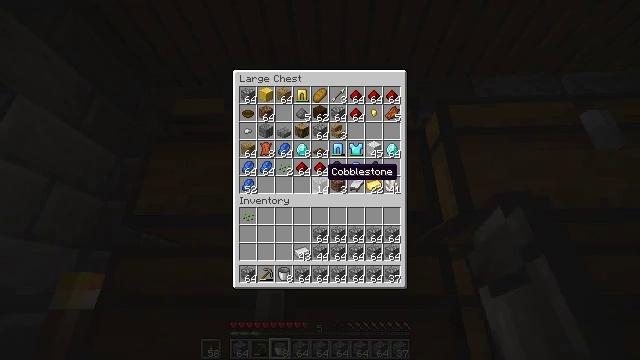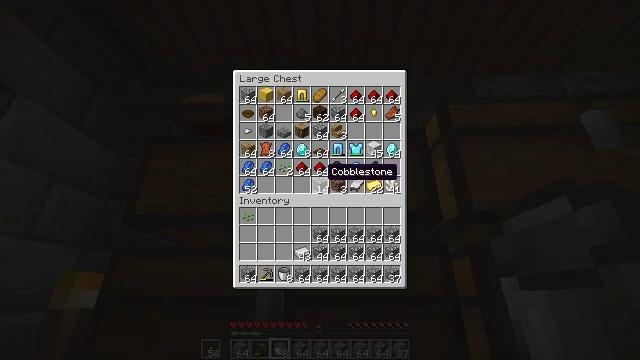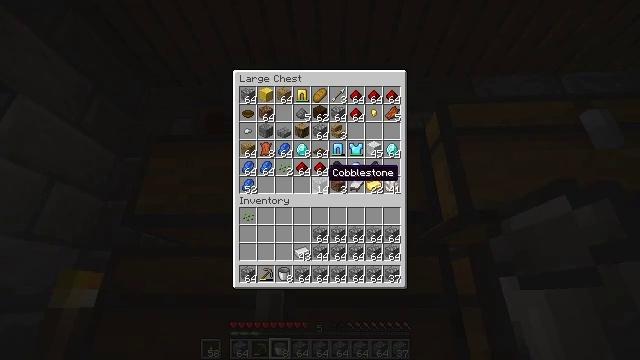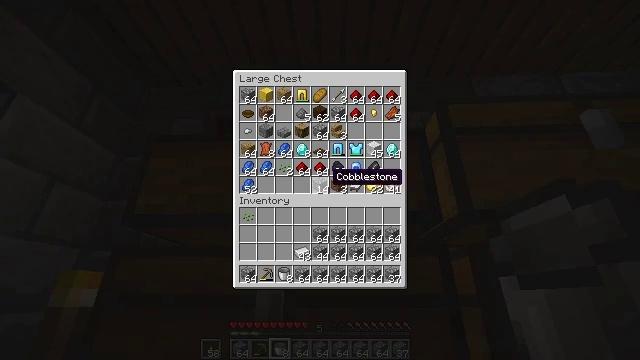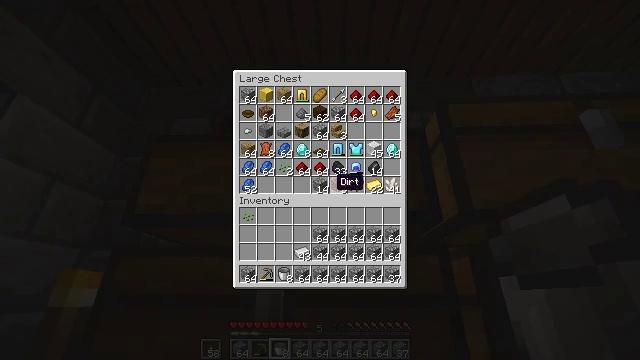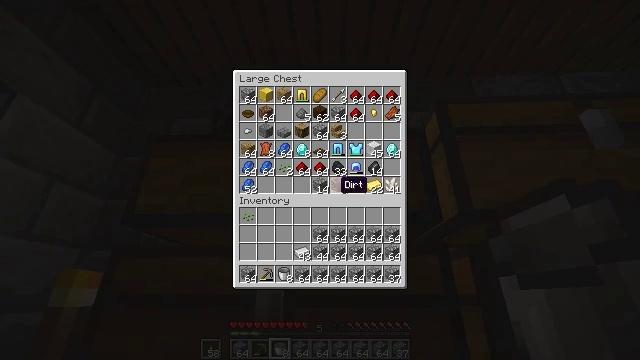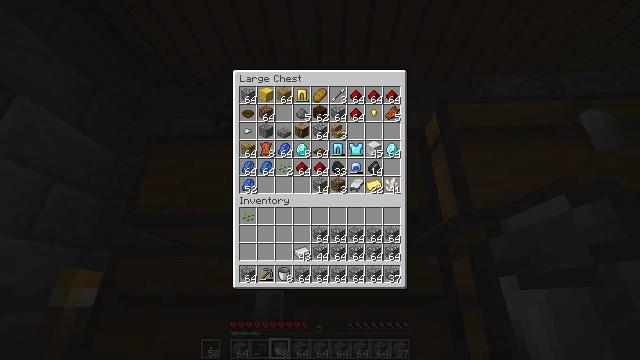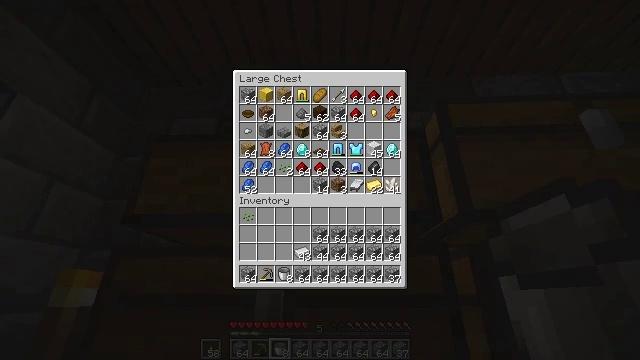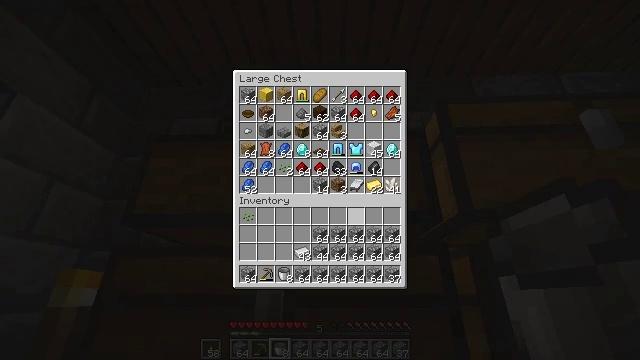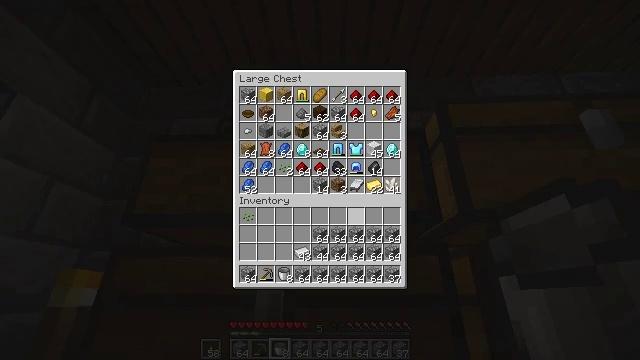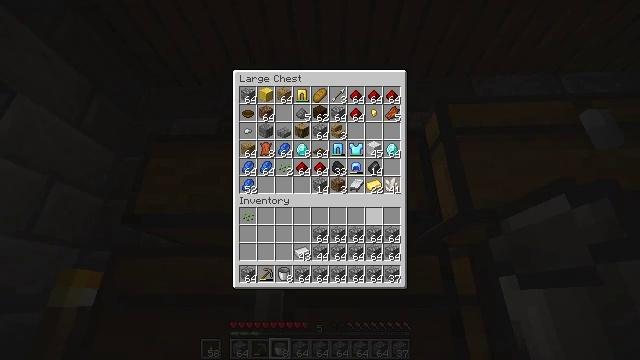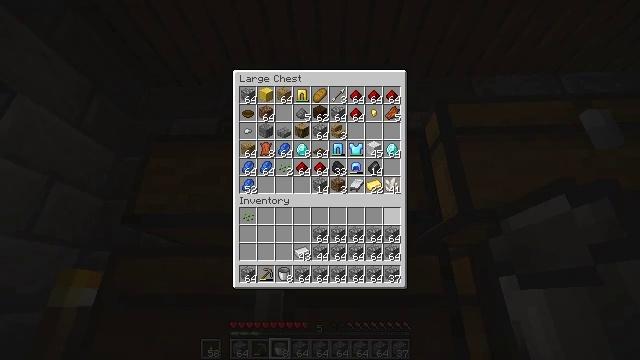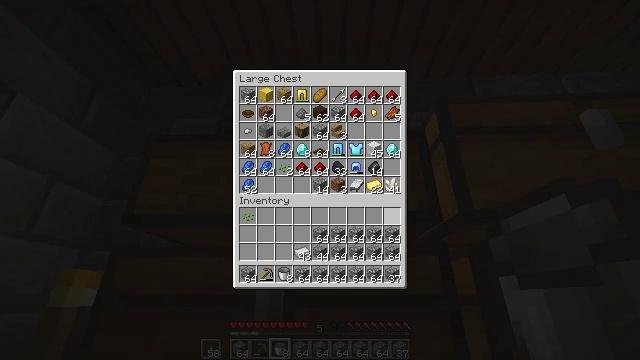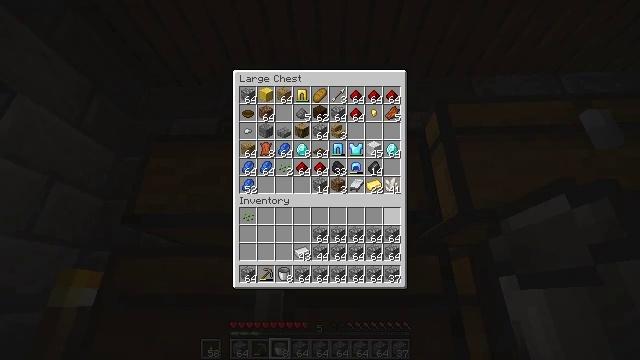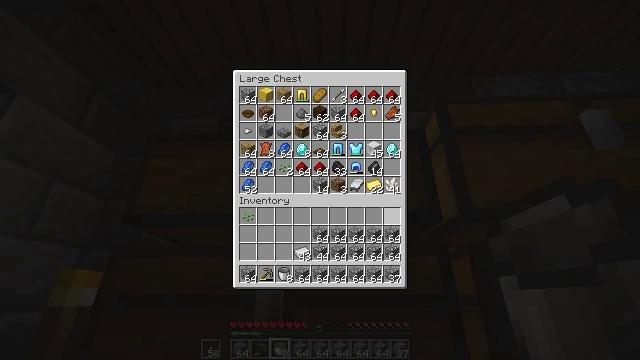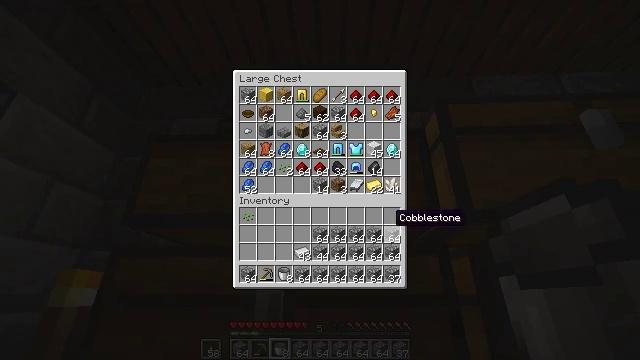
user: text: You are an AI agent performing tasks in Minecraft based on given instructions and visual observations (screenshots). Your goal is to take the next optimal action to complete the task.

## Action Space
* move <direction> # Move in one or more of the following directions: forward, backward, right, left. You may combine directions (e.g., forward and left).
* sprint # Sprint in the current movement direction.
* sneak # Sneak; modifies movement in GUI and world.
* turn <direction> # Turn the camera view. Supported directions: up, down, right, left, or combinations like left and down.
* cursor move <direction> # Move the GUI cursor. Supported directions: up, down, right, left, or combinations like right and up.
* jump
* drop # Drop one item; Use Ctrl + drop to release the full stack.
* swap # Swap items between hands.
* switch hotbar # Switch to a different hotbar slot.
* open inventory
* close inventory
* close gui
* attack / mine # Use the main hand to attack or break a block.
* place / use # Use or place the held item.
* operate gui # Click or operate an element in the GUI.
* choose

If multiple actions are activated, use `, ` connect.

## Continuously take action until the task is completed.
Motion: motion action
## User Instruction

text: Make a dark oak trapdoor on the crafting table.
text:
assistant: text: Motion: no_op
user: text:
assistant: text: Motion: no_op
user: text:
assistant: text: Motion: no_op
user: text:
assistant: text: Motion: no_op
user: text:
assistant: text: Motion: no_op
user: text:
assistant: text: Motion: no_op
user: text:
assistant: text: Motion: no_op
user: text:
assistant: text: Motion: no_op
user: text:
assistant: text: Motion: cursor move right
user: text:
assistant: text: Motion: cursor move right
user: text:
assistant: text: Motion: cursor move right
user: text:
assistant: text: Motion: no_op
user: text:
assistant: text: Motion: no_op
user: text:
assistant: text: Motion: no_op
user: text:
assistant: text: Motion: no_op
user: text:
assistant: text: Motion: no_op
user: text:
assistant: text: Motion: no_op
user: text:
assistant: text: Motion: no_op
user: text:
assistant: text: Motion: no_op
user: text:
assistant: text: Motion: no_op
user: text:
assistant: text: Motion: no_op
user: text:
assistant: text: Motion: no_op
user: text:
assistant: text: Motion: no_op
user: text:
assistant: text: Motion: no_op
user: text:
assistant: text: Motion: no_op
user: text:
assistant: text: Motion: no_op
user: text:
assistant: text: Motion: no_op
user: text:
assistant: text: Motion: no_op
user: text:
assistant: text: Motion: no_op
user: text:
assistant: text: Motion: no_op